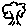
Label: tree